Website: ulta-beauty
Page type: payment
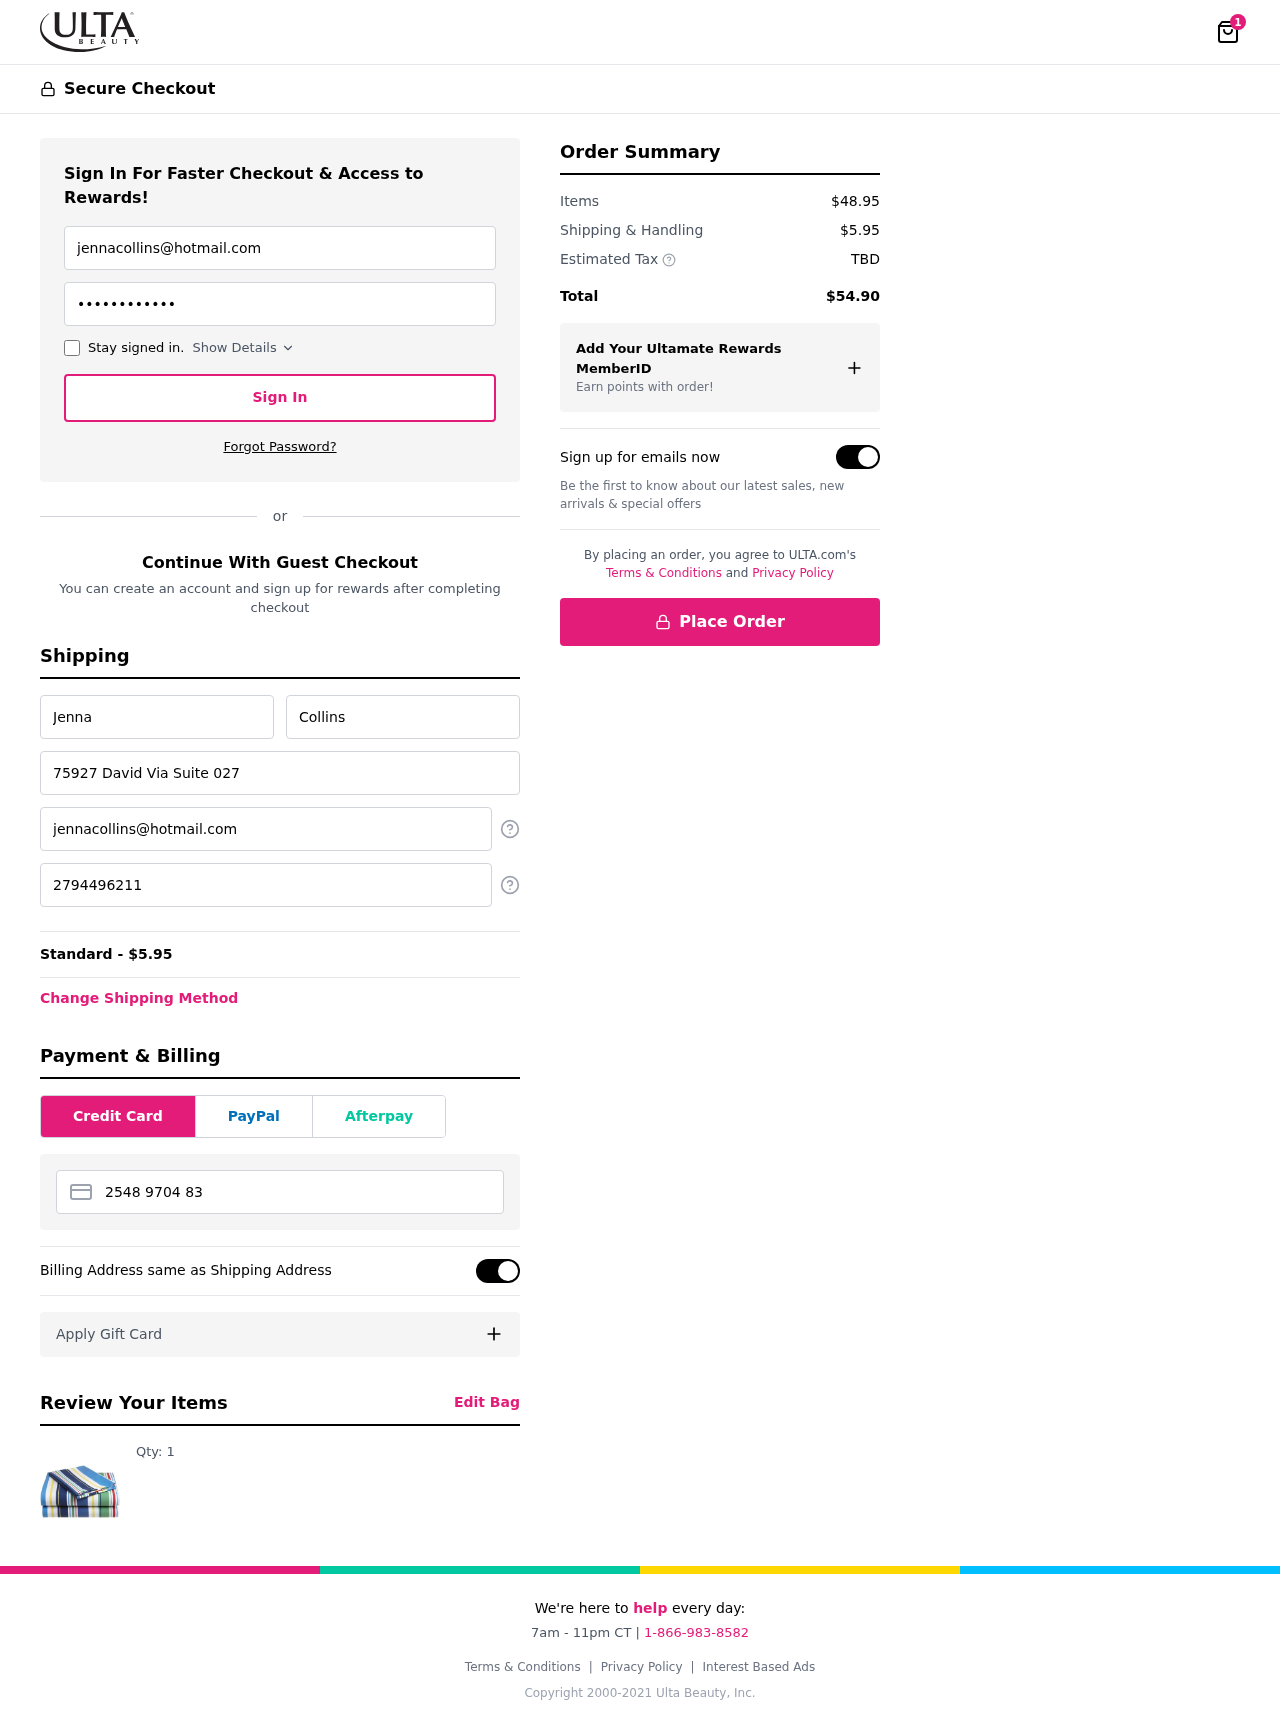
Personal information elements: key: PII_CARD_NUMBER
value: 2548 9704 8378 3857
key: PII_EMAIL
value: jennacollins@hotmail.com
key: PII_FIRSTNAME
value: Jenna
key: PII_LASTNAME
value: Collins
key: PII_PHONE
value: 2794496211
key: PII_STREET
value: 75927 David Via Suite 027
Product elements: key: PRODUCT1_QUANTITY
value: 1
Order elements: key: ORDER_NUM_ITEMS
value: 1
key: ORDER_SHIPPING_COST
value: $5.95
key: ORDER_SHIPPING_COST
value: Standard - $5.95
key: ORDER_SUBTOTAL
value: $48.95
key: ORDER_TAX
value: TBD
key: ORDER_TOTAL
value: $54.90